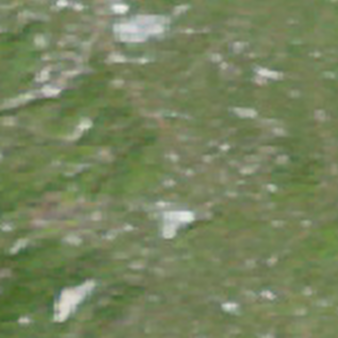
Label: other